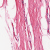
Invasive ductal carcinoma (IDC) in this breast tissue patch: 0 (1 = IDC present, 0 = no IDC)